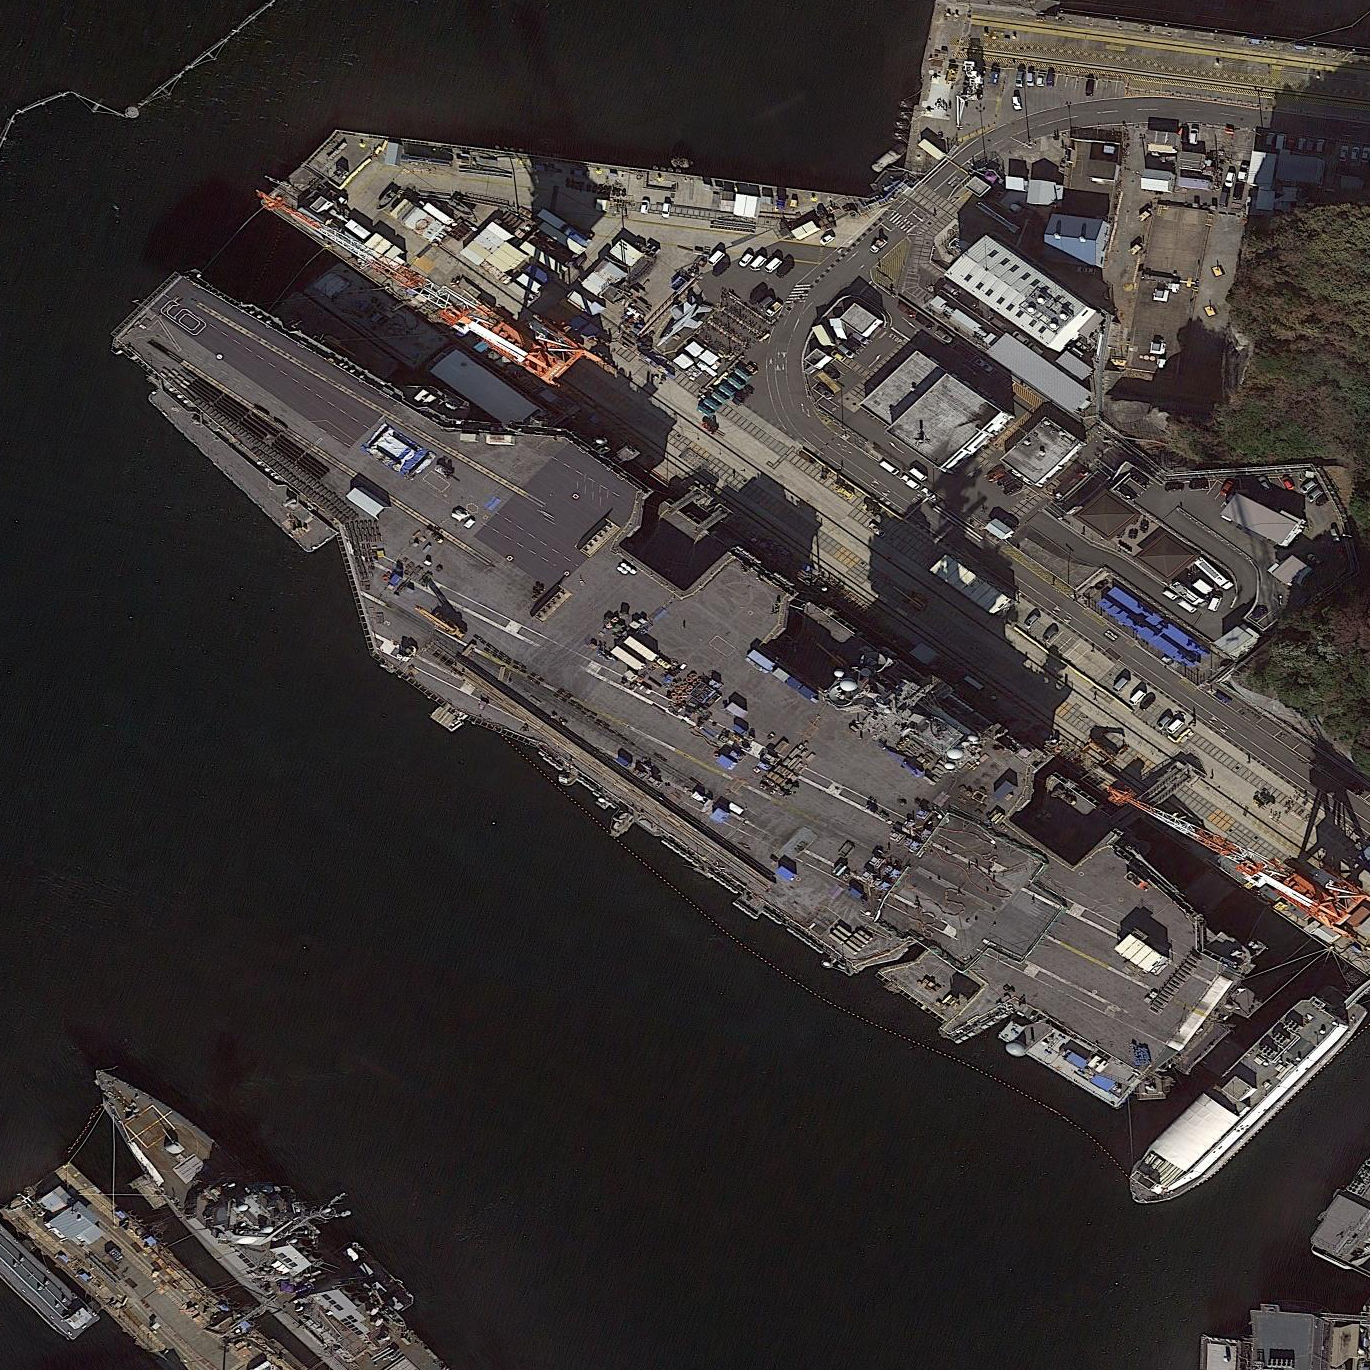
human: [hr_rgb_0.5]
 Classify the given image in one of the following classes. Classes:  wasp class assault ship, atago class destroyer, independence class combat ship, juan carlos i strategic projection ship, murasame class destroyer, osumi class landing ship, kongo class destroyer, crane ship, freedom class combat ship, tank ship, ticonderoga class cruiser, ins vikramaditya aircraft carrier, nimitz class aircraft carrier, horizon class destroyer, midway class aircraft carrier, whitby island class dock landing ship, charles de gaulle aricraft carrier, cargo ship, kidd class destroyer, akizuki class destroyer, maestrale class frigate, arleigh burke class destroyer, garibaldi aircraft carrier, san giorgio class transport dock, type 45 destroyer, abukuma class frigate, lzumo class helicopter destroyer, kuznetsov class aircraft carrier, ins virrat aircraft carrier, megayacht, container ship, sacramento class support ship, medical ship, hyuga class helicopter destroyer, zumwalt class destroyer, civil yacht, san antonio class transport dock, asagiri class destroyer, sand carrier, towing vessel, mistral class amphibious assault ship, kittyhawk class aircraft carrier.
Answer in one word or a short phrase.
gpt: Nimitz class aircraft carrier